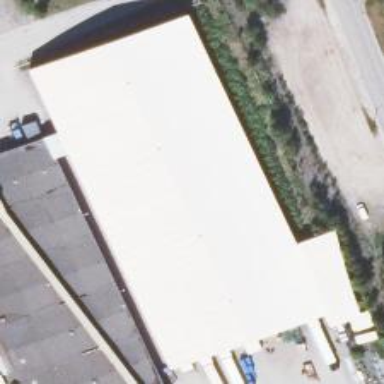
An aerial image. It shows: Warehouse building.